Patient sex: M
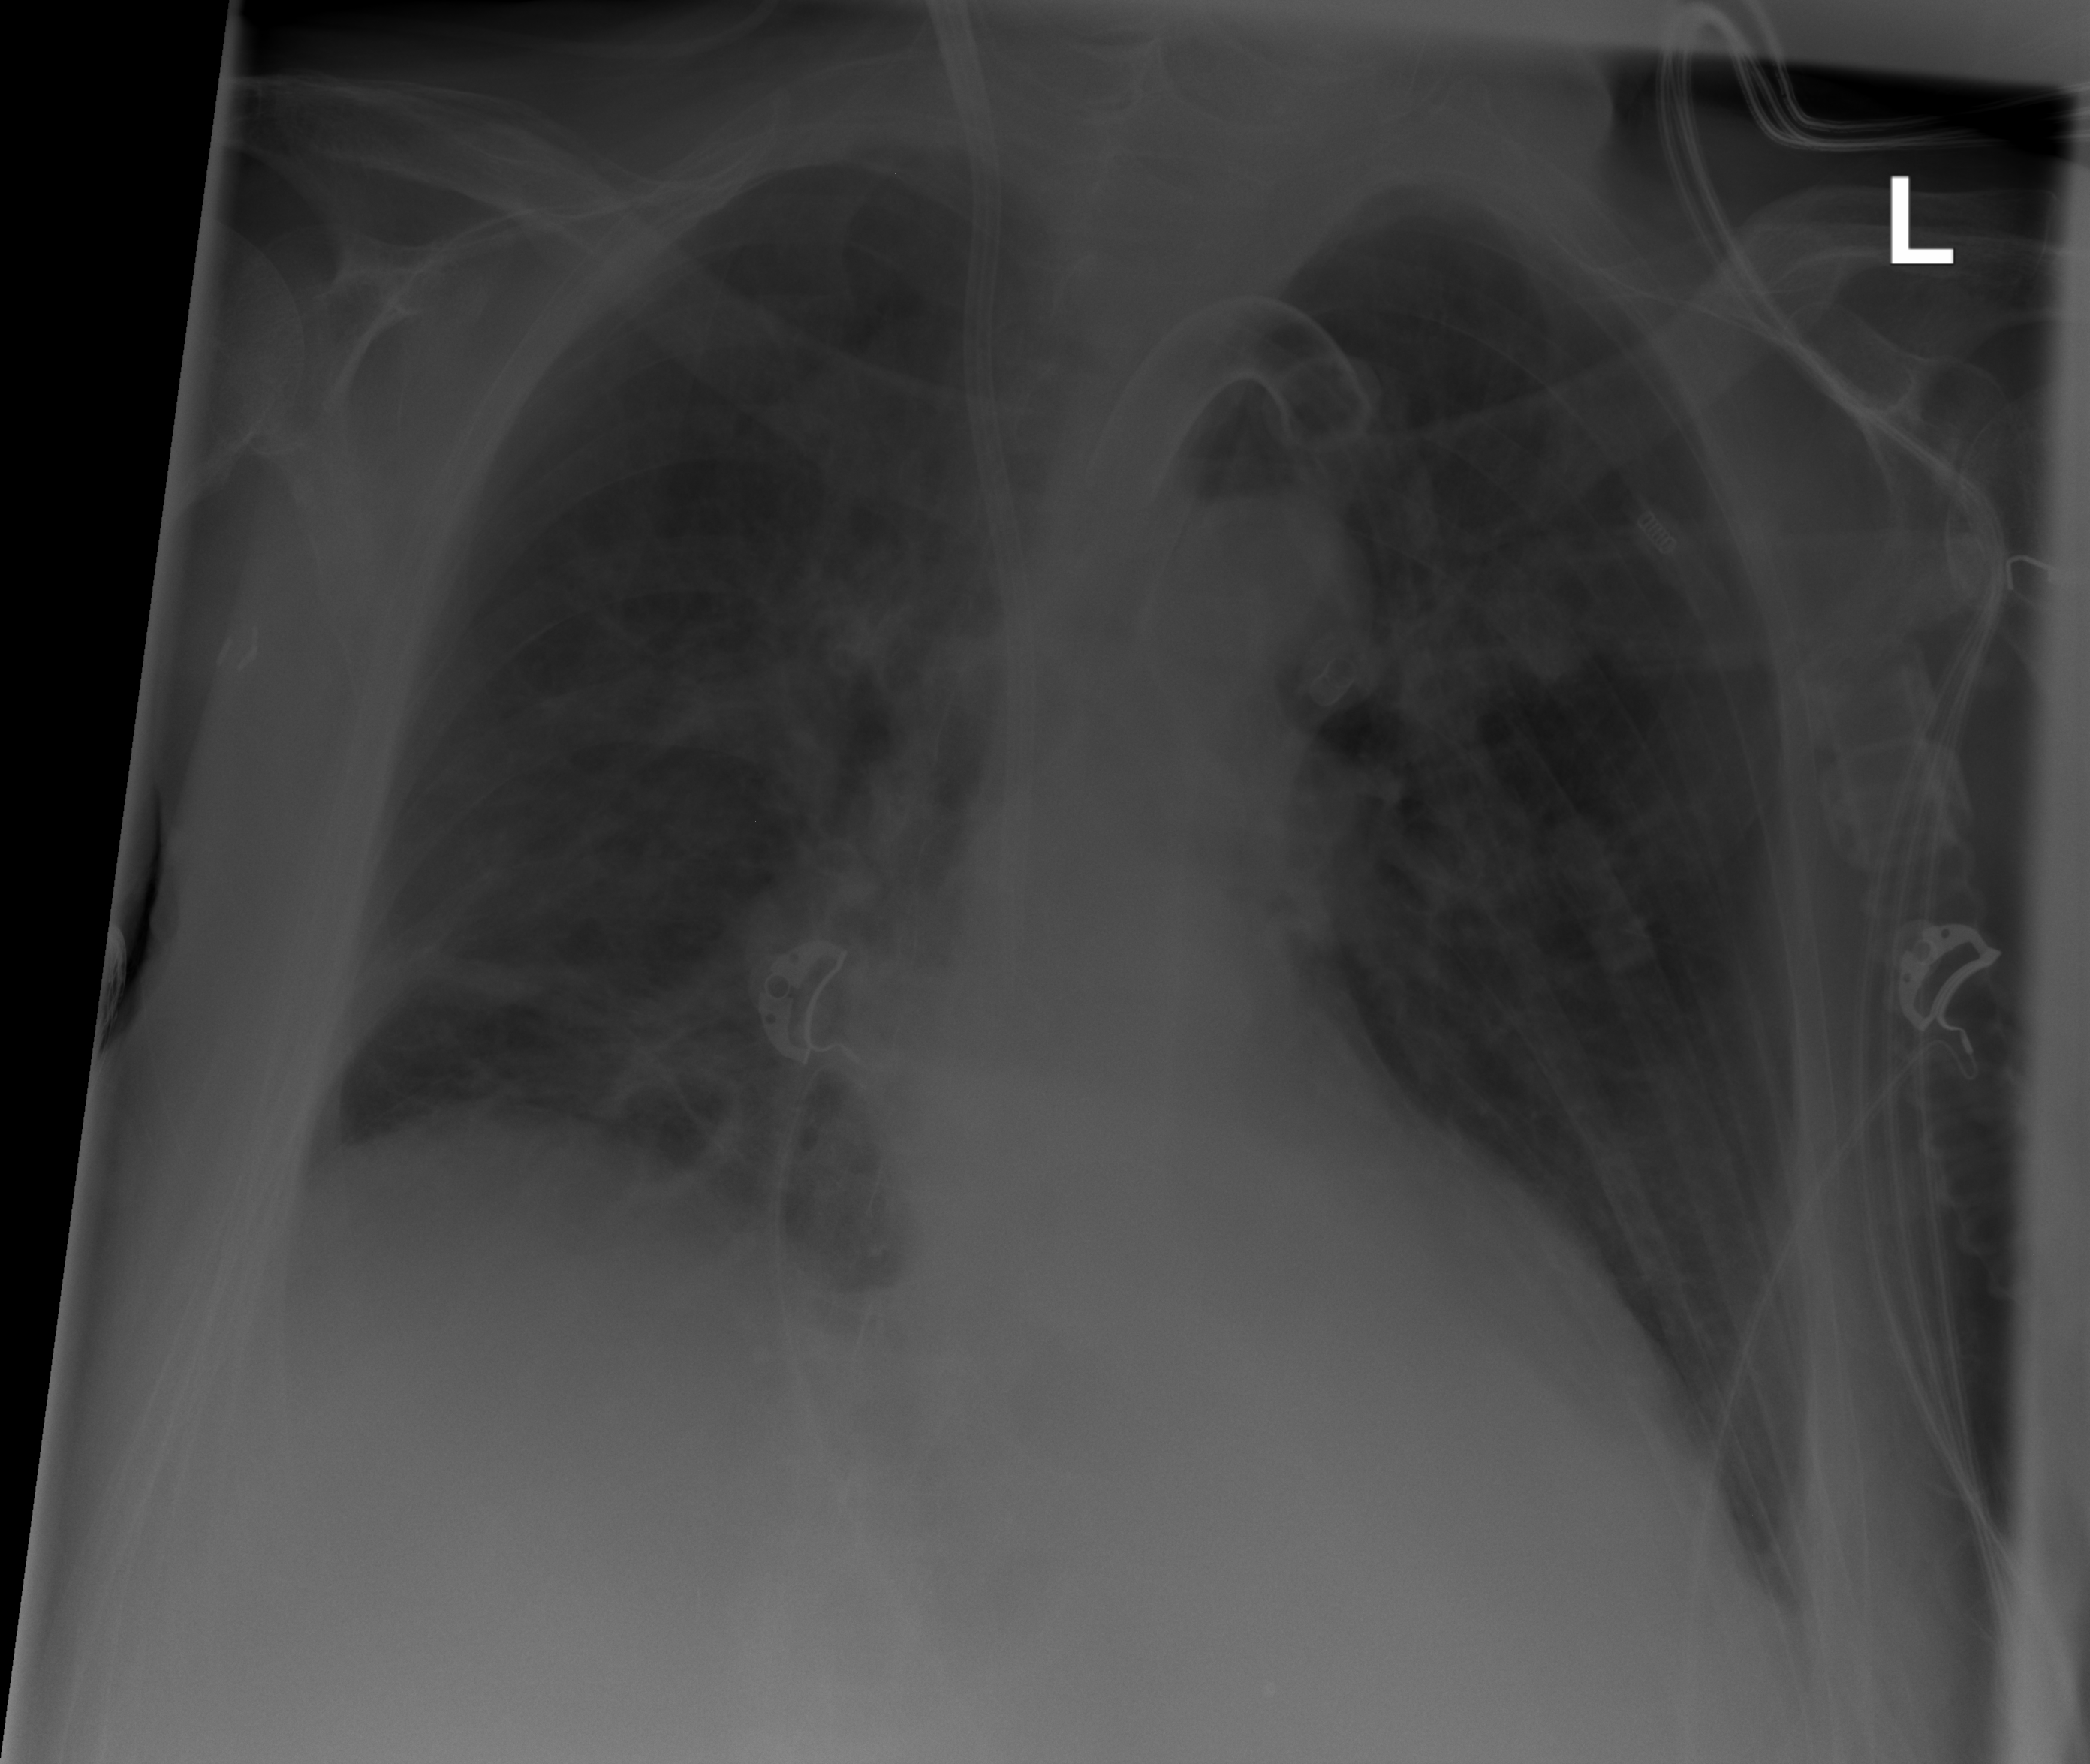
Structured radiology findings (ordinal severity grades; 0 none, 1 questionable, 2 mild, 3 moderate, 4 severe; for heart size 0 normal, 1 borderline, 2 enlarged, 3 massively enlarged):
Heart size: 2
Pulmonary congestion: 2
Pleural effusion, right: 1
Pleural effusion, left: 2
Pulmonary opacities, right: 1
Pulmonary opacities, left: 0
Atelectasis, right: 2
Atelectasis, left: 2